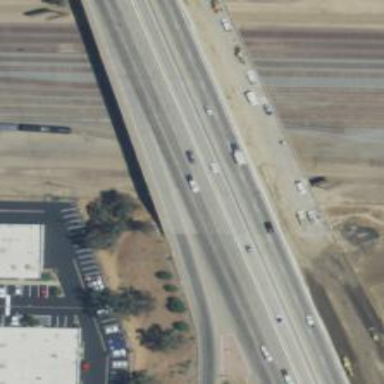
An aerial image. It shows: Motorway bridge.